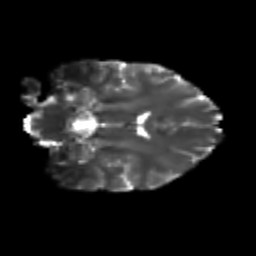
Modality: T2w
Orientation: coronal
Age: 21
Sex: female
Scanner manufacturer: siemens
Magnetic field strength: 3 T
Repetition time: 3.5 s
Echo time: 0.104 s